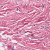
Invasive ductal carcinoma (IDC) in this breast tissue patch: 0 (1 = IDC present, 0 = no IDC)